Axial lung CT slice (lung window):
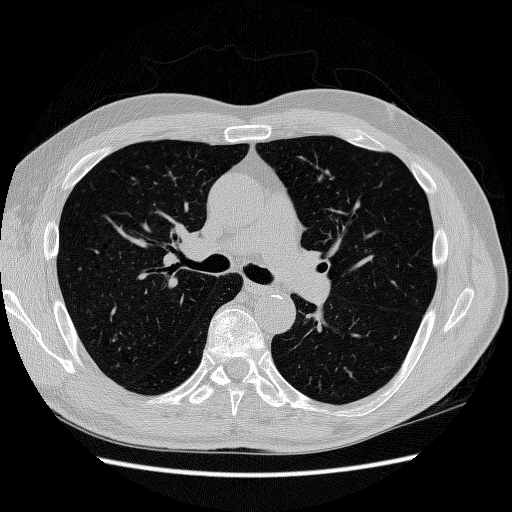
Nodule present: no